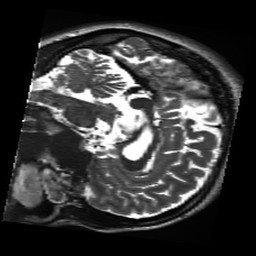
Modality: inplaneT2
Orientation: sagittal
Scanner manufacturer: siemens
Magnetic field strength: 3 T
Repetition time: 11 s
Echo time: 0.059 s